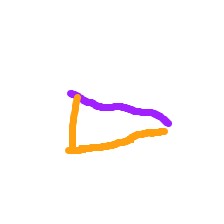
Shape: triangle